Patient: sex M, age 65
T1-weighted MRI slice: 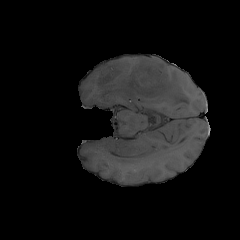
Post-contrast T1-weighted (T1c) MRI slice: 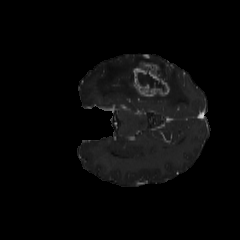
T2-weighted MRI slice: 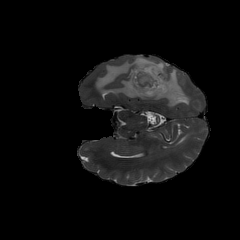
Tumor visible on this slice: yes
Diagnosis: Glioblastoma, IDH-wildtype
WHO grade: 4